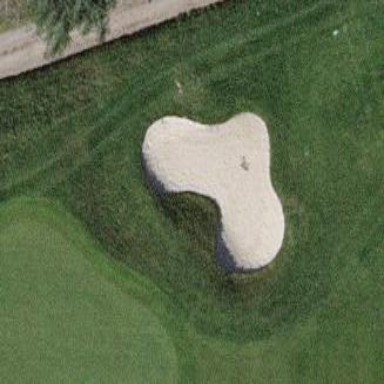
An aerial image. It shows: Sandy area is golf bunker.